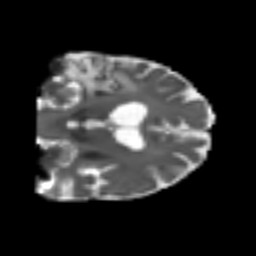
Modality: T2w
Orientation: coronal
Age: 71
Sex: male
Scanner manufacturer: siemens
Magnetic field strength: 3 T
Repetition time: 4.987 s
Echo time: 0.0792 s